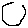
Label: hexagon